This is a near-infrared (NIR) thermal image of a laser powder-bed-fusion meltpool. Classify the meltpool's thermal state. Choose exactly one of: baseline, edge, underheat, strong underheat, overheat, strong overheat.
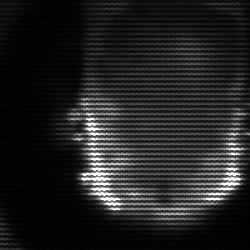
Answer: baseline